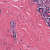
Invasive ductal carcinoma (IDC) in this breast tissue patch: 0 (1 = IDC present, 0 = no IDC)